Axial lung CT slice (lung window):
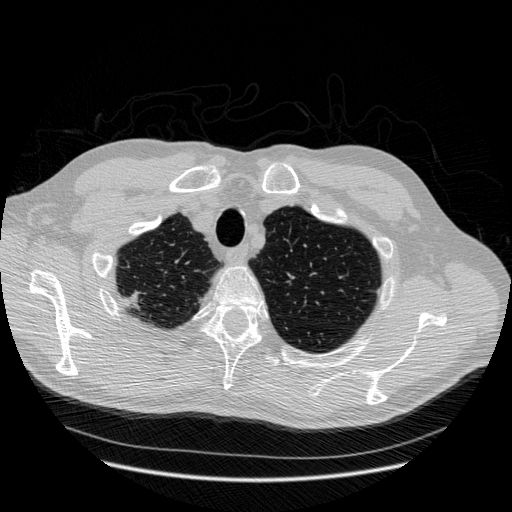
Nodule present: no